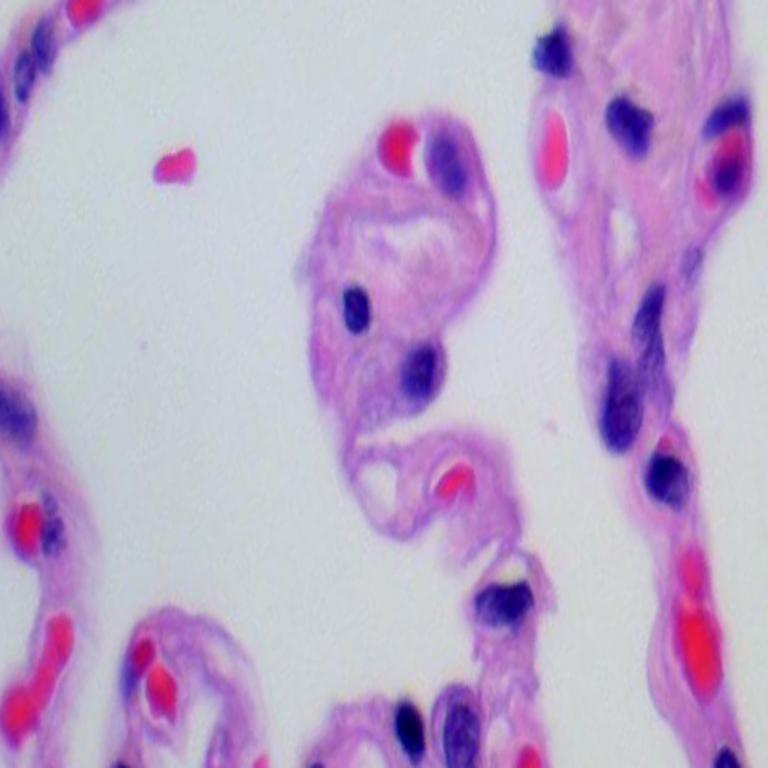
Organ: lung
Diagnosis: benign